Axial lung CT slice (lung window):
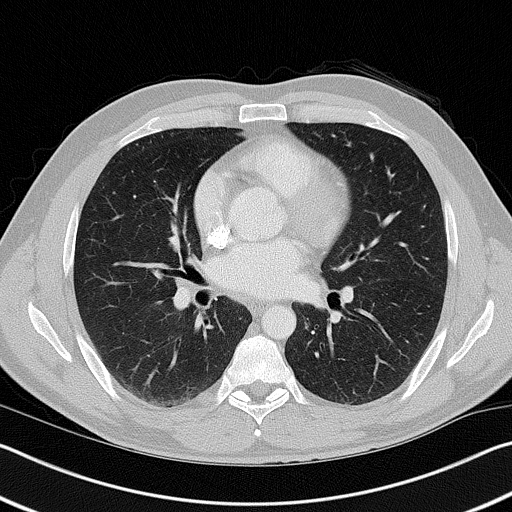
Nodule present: no